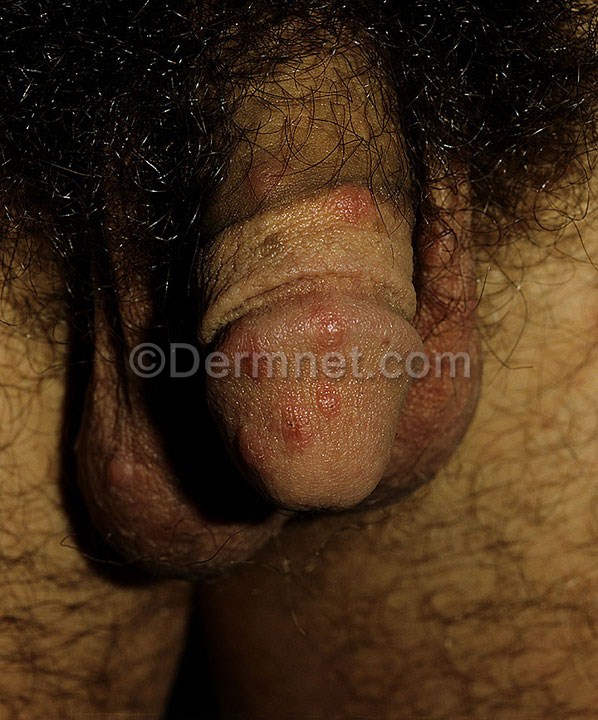
Disease: Scabies Lyme Disease and other Infestations and Bites